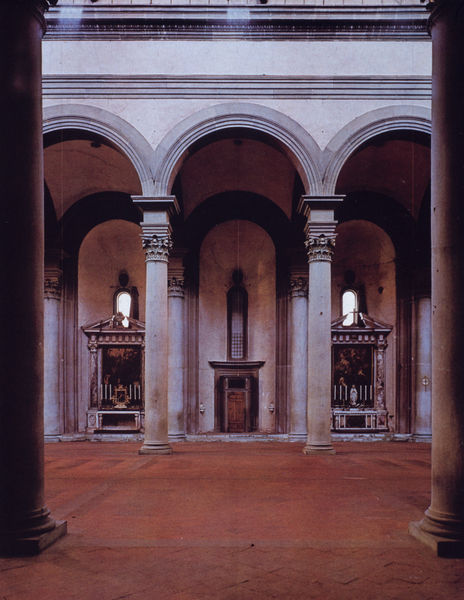
Titel: Santo Spirito (Arkaden des Mittelschiffs)
Künstler: Filippo Brunelleschi
Standort: Firenze
Institution: Chiesa di Santo Spirito
Schlagwörter: dunkel, gemälde, schatten, weiß, ocker, ausschnitt, braun, fenster, grau, licht, marmor, raum, säule, säulen, tür, vordergrund, zimmer, gebäude, rot, profile, architektur, sockel, stein, innenraum, kirche, sonne, boden, interieur, innen, renaissance, kamin, relief, schiff, bilder, bogen, italien, violett, hof, rundbogen, detail, verzierung, kerzen, hoch, tor, halle, foto, fotografie, photographie, bögen, eingang, nische, arkade, innenhof, kolonnade, gewölbe, offen, groß, altar, arkaden, hauptschiff, kapitelle, kapitell, photo, fries, sims, gesims, farbfoto, seitenschiff, antik, rundbögen, florenz, kapelle, baldachin, ausgang, heiligtum, schaft, bau, säulenhalle, bauwerk, nischen, kriche, tonnengewölbe, arkantus, basen, kapellen, kollonnade, sahne, altäre, seitenaltäre, baldachine, seitenaltar, fotot, alhambra, brunelescho, schafte, archictektur, südalpin